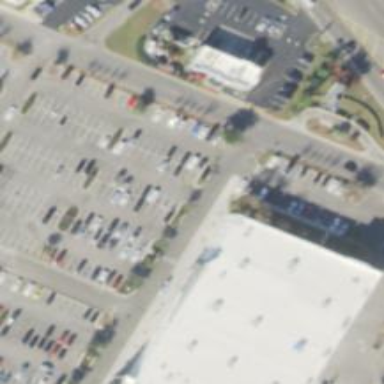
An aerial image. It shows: Parking space.